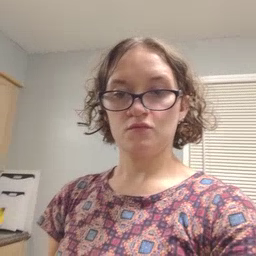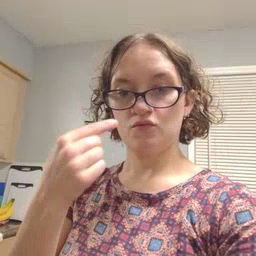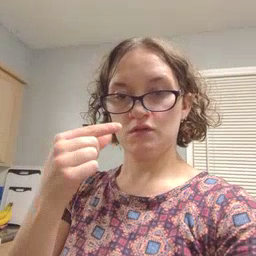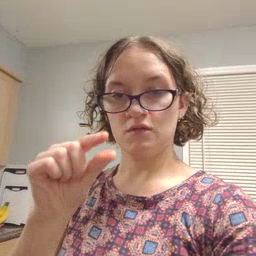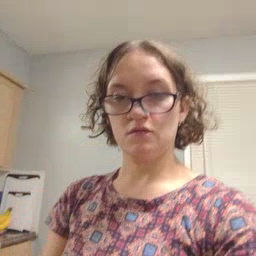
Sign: green